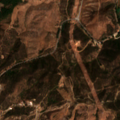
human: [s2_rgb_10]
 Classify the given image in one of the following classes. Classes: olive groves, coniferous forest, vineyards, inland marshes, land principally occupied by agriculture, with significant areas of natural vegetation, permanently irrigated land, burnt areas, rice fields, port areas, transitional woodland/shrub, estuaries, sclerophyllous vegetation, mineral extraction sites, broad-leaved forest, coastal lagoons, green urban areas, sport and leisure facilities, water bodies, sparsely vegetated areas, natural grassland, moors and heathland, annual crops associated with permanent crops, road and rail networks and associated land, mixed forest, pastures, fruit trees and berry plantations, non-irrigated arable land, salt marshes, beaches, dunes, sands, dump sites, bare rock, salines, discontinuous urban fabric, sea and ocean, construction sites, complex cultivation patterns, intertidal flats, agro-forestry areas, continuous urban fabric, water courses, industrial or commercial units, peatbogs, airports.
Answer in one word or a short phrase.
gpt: dump sites, pastures, complex cultivation patterns, land principally occupied by agriculture, with significant areas of natural vegetation, sclerophyllous vegetation, transitional woodland/shrub